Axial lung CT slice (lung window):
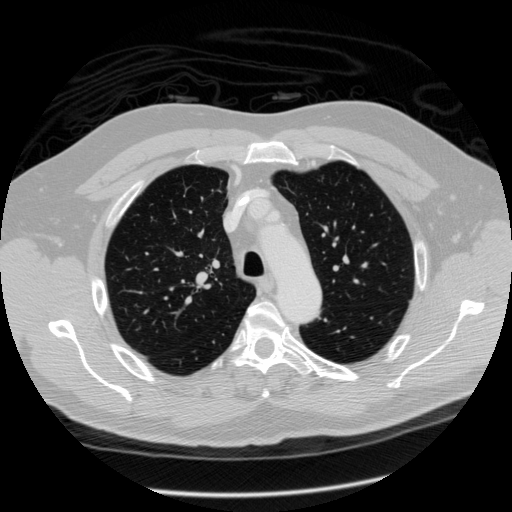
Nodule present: no